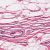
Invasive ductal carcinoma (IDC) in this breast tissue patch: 0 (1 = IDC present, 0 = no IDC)